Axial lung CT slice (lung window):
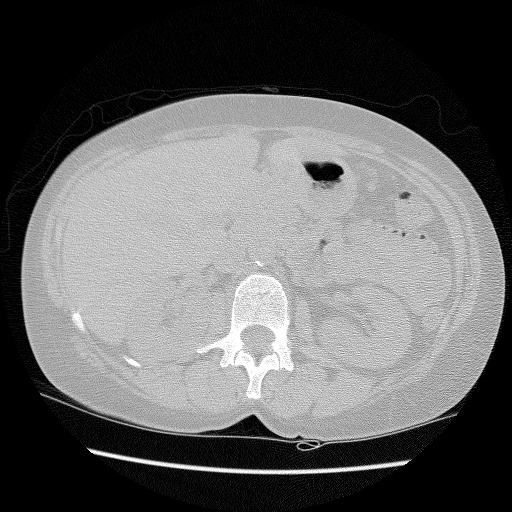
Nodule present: no